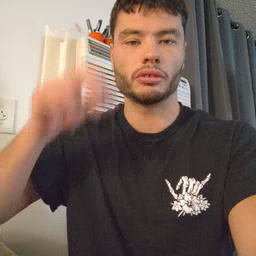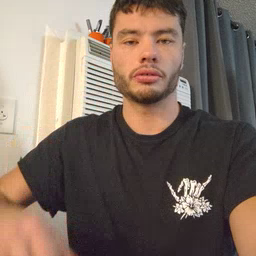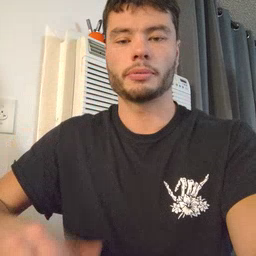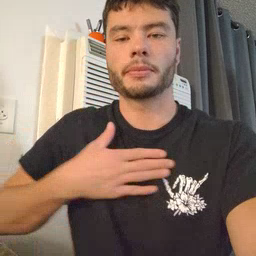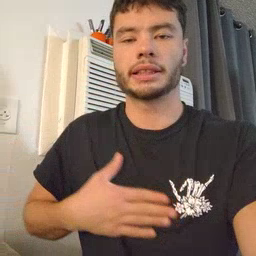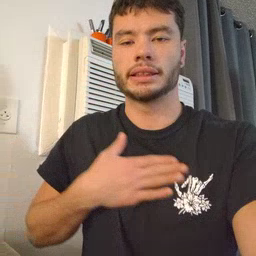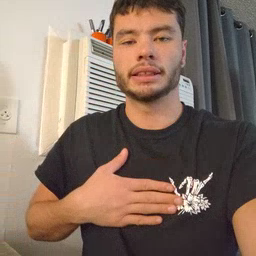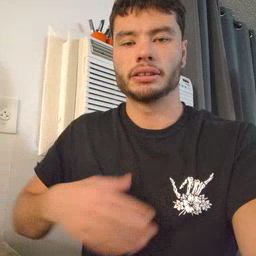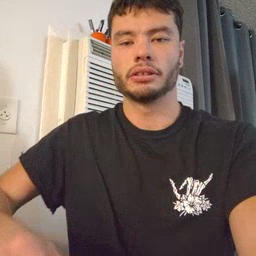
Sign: please